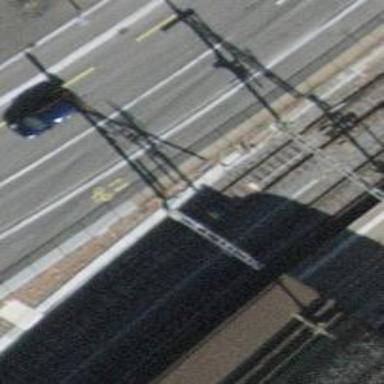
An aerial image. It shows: Rail siding with electrified contact lines. It is main track type railway.